Interaction volume radius: 5 \u00c5
Interaction volume height: 10 \u00c5
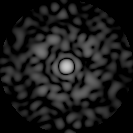
Disorder parameter: 0.8708